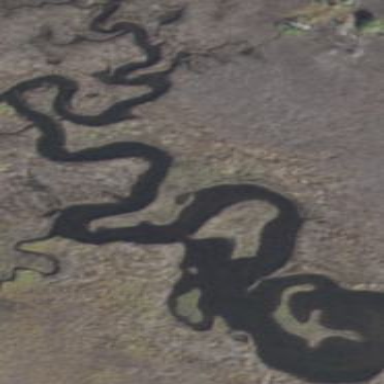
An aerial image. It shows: River flowing through the landscape.